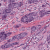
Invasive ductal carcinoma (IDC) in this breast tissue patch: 1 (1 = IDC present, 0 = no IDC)